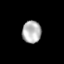
Tissue: skin
Cell type: Epithelial cells
Senescence score: 0.2664
Nuclear area (px): 414
Mean DAPI intensity: 179.628